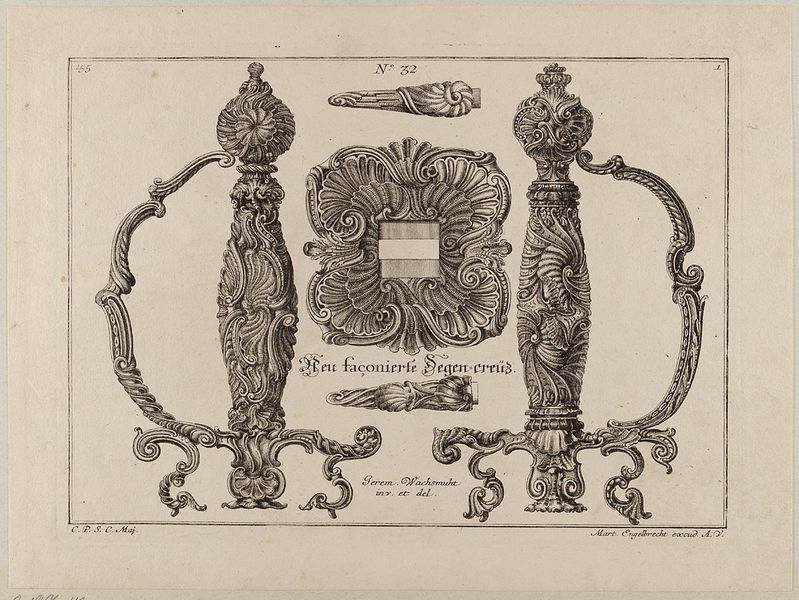
Titel: Ein Degenkreuz
Künstler: Martin Engelbrecht
Standort: Hamburg
Institution: Museum für Kunst und Gewerbe Hamburg
Schlagwörter: zeichnung, barock, rokoko, grafik, graphik, fotografie, photographie, griff, kreuz, druckgraphik, druckgrafik, radierung, degen, entwurf, österreich, kunstgewerbe, griffe, kunsthandwerk, rocaille, style, reproduktionen, industriedesign, druckerzeugnisse, zeicvhnung, muschelwerk, ornamentstich, vorlageblätter, maj, facon